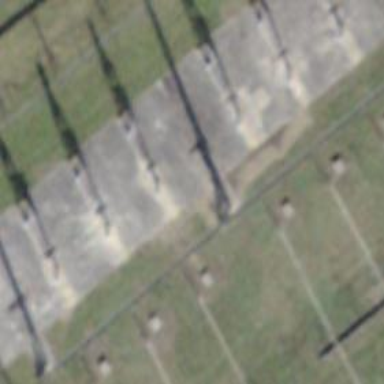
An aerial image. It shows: Power substation.